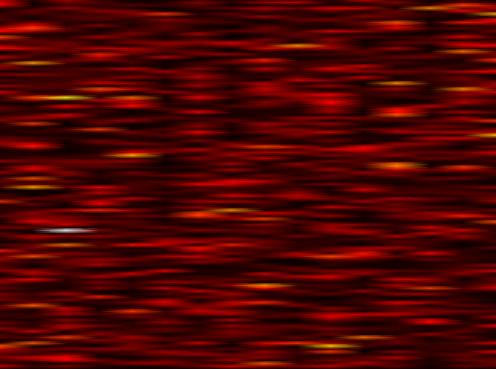
Label: FOFDM